Question: I would like to have a custom icon on my UIPickerView selection row as in the image below..
I would like to add the icons in the red x on the image and I don't know exactly how can I do this or if I can do that. I could set my custom row view but this custom view will be placed on all rows and not on the selection only..
Any ideea please?
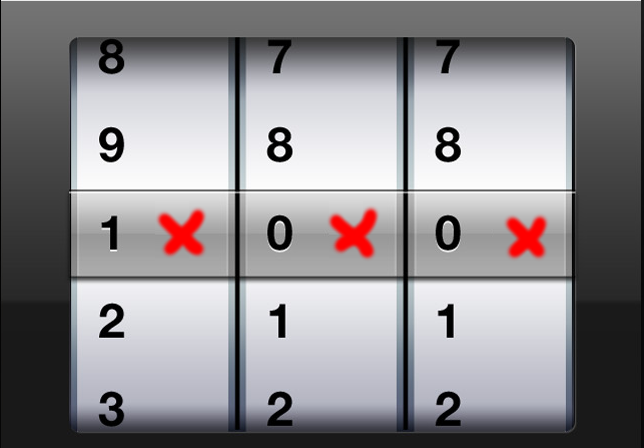
Answer: Create three 'UIImageView' objects with your X icon. Add them to your view overtop of the 'UIPickerView'.